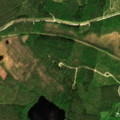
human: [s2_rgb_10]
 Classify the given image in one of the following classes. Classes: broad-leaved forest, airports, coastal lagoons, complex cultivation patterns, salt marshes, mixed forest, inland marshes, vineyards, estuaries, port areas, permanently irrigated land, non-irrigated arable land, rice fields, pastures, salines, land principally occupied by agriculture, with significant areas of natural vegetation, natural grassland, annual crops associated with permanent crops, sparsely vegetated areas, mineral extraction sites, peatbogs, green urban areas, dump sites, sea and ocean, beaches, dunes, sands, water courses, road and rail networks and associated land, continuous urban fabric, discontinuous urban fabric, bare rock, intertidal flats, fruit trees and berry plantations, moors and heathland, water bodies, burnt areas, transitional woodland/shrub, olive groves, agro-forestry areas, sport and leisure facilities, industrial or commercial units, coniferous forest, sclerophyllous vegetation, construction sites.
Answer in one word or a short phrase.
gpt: coniferous forest, mixed forest